Question:
I have an accordion.
At the right of my accordion, I have an icon, and I want to set that icon to stay in the of my panel-header.
As you can see right now, it's kind of too close to the bottom.
I've tried using padding, and margin, but so far I got no luck. I'm not sure whether or not I used them the wrong way.
---
# HTML
'''
<div class="row sk-p">
<div class="col-xs-12 col-sm-12 col-md-12">
<div class="panel-group" id="accordion">
<div class="panel panel-default">
<div class="panel-heading">
<h4 class="panel-title">
PRE-REQUISITE(S) FOR ALL SKILLS IN EXERCISE
<span data-toggle="collapse" data-parent="#accordion" href="#sk-p-r" class="hide-details-sk-p pull-right">
<span class="hide-details-txt-sk-p-r">HIDE DETAILS</span>
<img width="20px" class="icon-sk-p-r" src="http://s4.postimg.org/jd95wuzd5/incorrect.png">
</span>
</h4>
</div>
<div id="sk-p-r" class="panel-collapse collapse">
<div class="panel-body">
<div class="col-sm-6 col-md-6 col-lg-6">
<span>SOLVING EQUATIONS BY ADDITION OR SUBSTRACTION </span><br><br>
<div class="sk-p-dash">
<img width="20px" class="icon-sk-p-r" src="http://s8.postimg.org/n1o8p0tsx/review_video.png">
<span>WATCH VIDEO</span><br><br>
<img width="20px" class="icon-sk-p-r" src="http://s4.postimg.org/n8ugz0v49/review_pdf.png">
<span>REVIEW LESSON</span>
</div>
</div>
<div class="col-sm-6 col-md-6 col-lg-6">
<span>GRAPHING INEQUALITIES IN ONE VARIABLE </span><br><br>
<div class="sk-p-dash">
<img width="20px" class="icon-sk-p-r" src="http://s8.postimg.org/n1o8p0tsx/review_video.png">
<span>WATCH VIDEO</span><br><br>
<img width="20px" class="icon-sk-p-r" src="http://s4.postimg.org/n8ugz0v49/review_pdf.png">
<span>REVIEW LESSON</span>
</div>
</div>
</div>
</div>
</div>
</div>
</div>
</div>
'''
---
# CSS
'''
.sk-p-dash{
padding-left: 25px;
}
.panel {
border-radius: 0px !important;
}
.sk-p {
margin-right: 16px;
margin-left: 16px;
}
.panel-title, .panel-body {
font-size: 10px;
}
.hide-details-sk-p {
font-size: 9px;
padding-right: 5px;
}
.hide-details-txt-sk-p-r{
padding-right: 12px;
}
.row{
padding-top:100px;
}
'''
---
If needed - <URL>
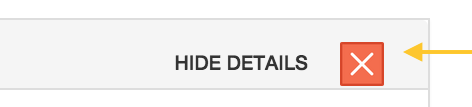
Answer: Add a negative top margin to your icon.
'''
.hide-details-sk-p .icon-sk-p-r {
margin-top: -5px;
}
'''
<URL>